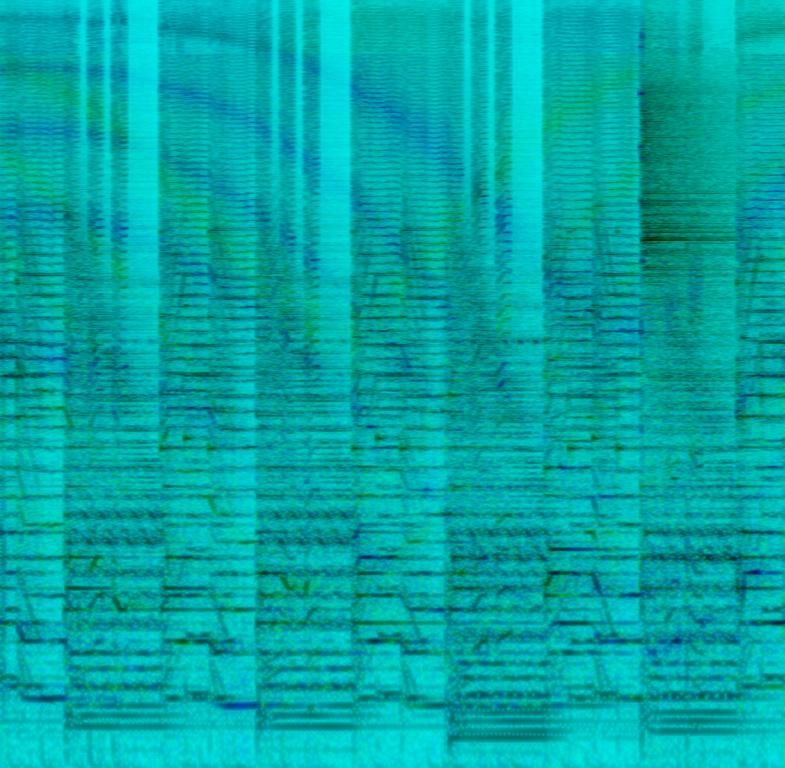
This is an intimate and warm R&B instrumental. We hear fuzzy synth melodies driving the crux of the sound, and in this particular instrumental we are able to appreciate the crossovers between hip hop and R&B - as the drum beat is complex and hip hop inspired, with punchy snare action.